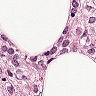
Metastatic tissue present: yes